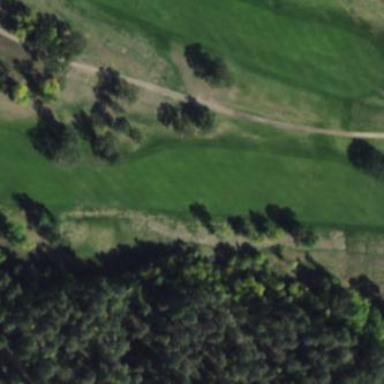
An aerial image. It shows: Golf fairway in the image.